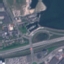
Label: Highway